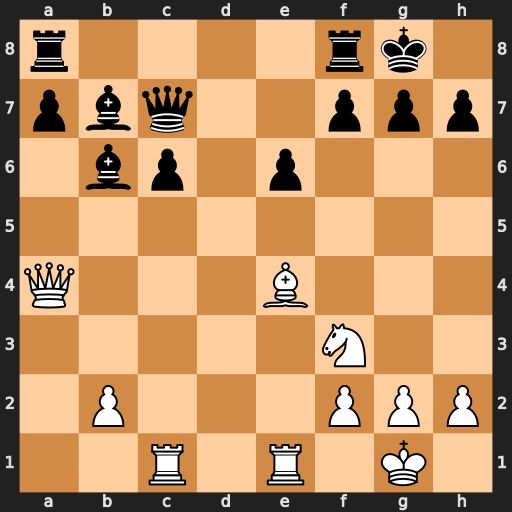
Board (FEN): r4rk1/pbq2ppp/1bp1p3/8/Q3B3/5N2/1P3PPP/2R1R1K1
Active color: w
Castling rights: -
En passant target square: -
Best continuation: Bxh7+ Kxh7 Qh4+ Kg8 Ng5